Question: this Model

saya ingin menampilkan data dengam mengambil dari framework saya
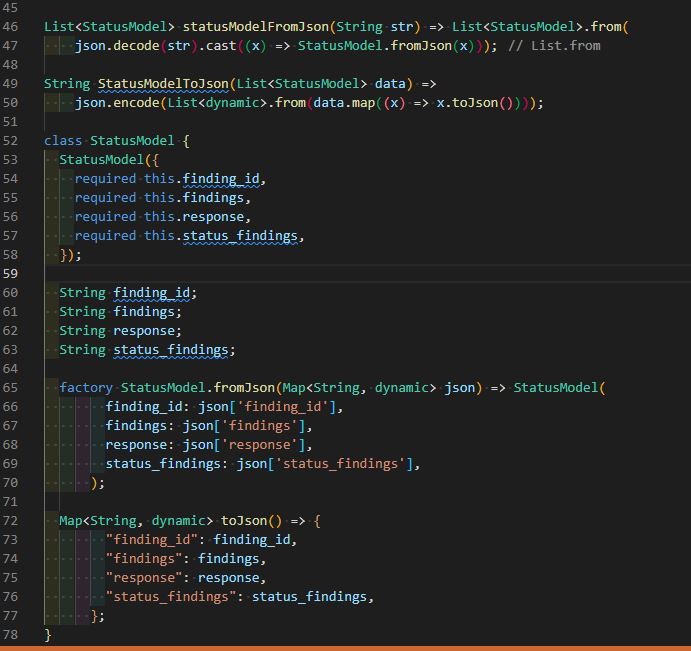
Answer: Possible Reason :
You are getting null in response so the cast is not working . you need to check the response is null or not if not null then do cast .
Example :
'''
var response = await http.get("Your URL");
if(response != null && response.code == 200){
--- here you neeed to do your staff
}
'''
//handle the null